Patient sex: M
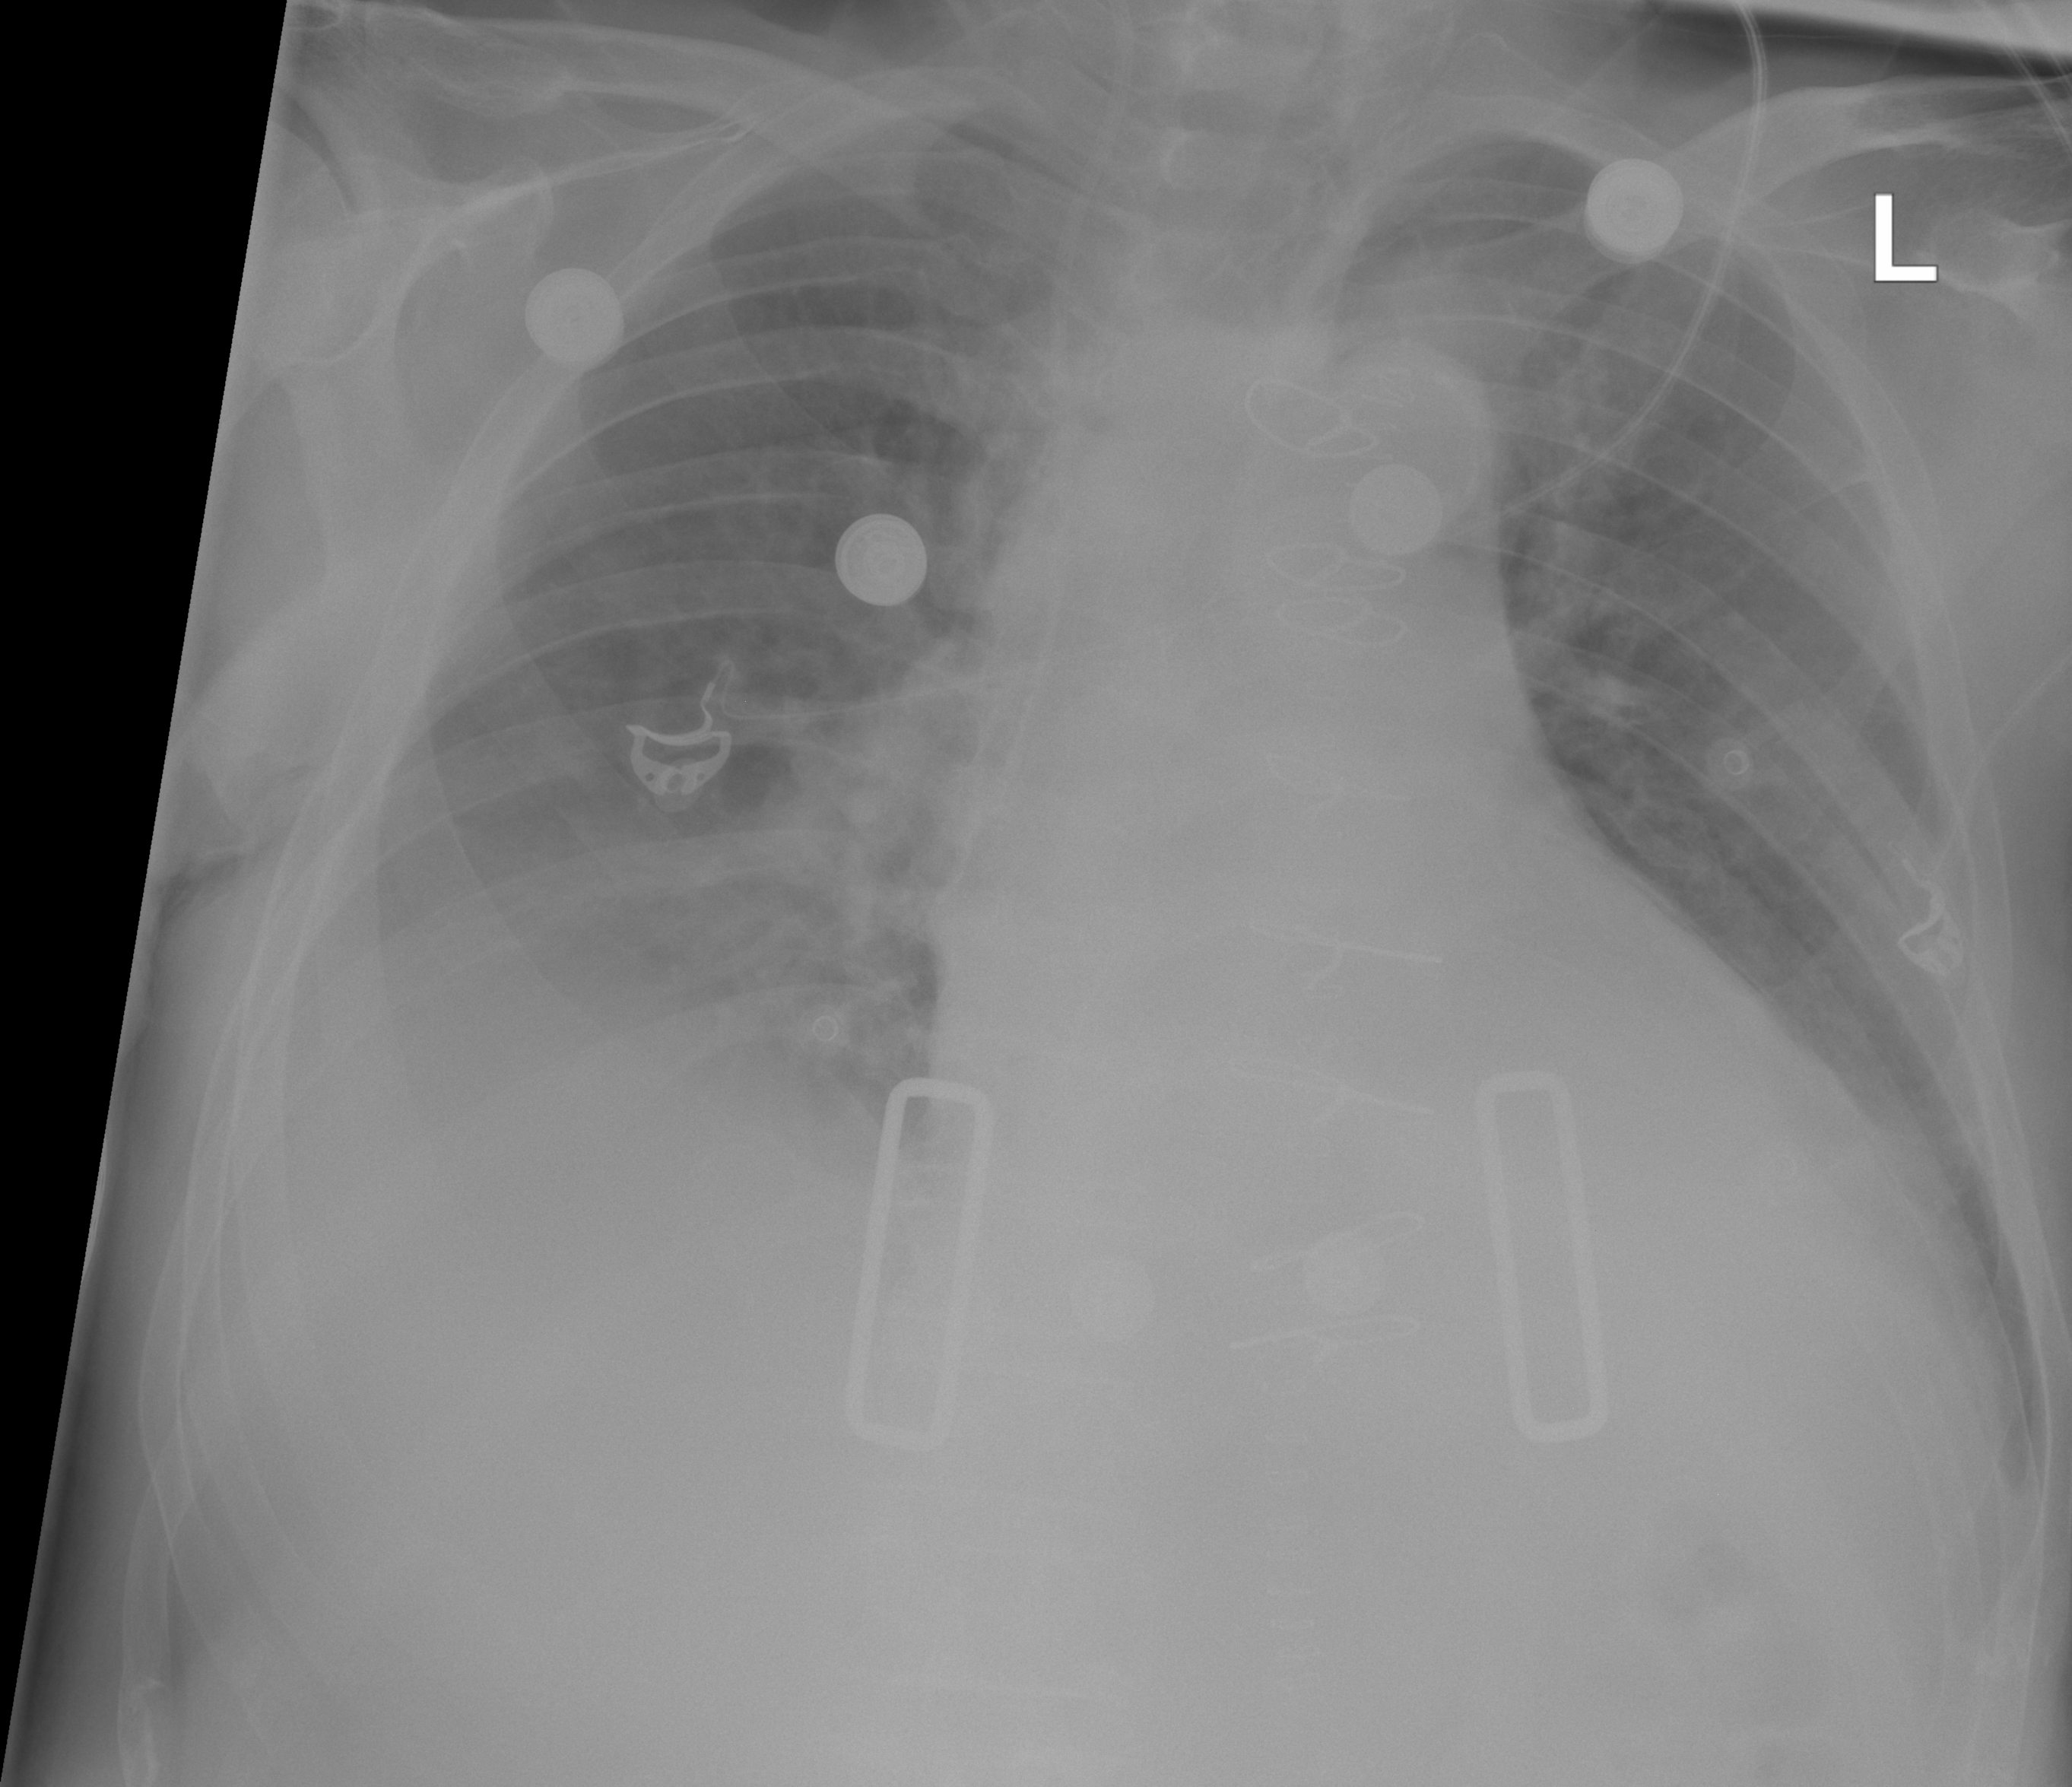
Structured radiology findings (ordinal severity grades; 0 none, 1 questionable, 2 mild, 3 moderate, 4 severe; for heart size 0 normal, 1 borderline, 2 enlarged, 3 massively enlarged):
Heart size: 2
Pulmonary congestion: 0
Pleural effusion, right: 2
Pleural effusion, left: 0
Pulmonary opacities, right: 0
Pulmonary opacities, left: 0
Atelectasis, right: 2
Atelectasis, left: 1